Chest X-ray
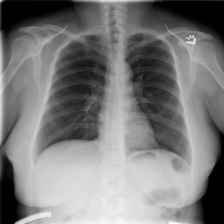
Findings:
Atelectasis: negative
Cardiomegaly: negative
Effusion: negative
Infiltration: negative
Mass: negative
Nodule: negative
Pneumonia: negative
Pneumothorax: negative
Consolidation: negative
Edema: negative
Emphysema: negative
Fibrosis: negative
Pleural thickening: negative
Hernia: negative